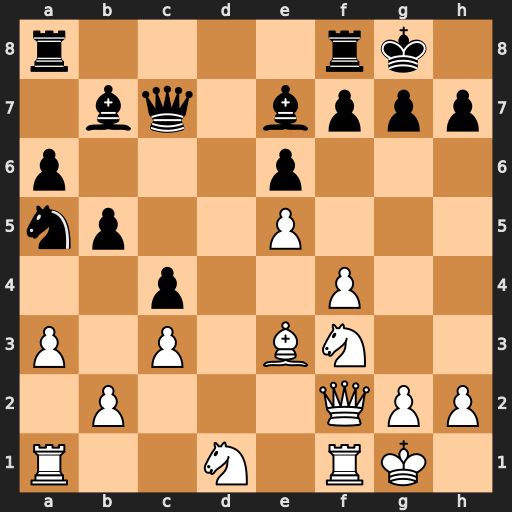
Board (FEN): r4rk1/1bq1bppp/p3p3/np2P3/2p2P2/P1P1BN2/1P3QPP/R2N1RK1
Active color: w
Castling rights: -
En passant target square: -
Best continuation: Bb6 Qc6 Bxa5